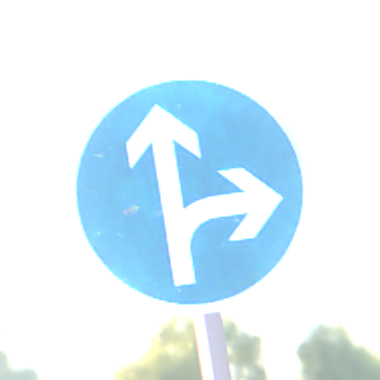
Verkehrszeichen: VorgeschriebeneFahrtrichtungGeradeausOderRechts
Umgebung: Outdoor, RoadRail
Tageszeit: SunriseSunset
Wetter: Clear
Licht: Natural
Jahreszeit: NotSpecified
Kontrast: HighContrast